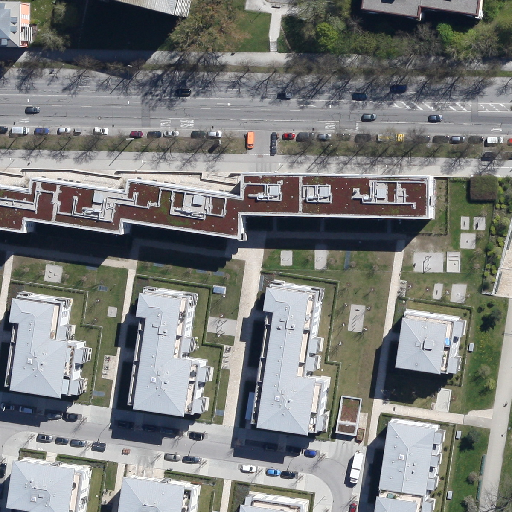
Referring expression: car driving on the road